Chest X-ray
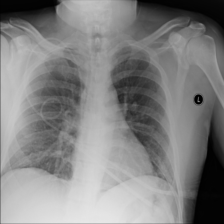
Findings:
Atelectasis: negative
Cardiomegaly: negative
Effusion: negative
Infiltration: positive
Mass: negative
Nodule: negative
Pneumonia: negative
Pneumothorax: negative
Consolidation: negative
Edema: negative
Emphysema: negative
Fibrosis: negative
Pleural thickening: negative
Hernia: negative